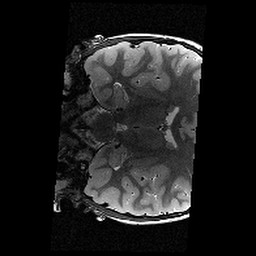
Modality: T2w
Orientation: coronal
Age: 9
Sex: male
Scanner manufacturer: siemens
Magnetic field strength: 3 T
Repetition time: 9.23 s
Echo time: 0.067 s